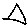
Label: triangle